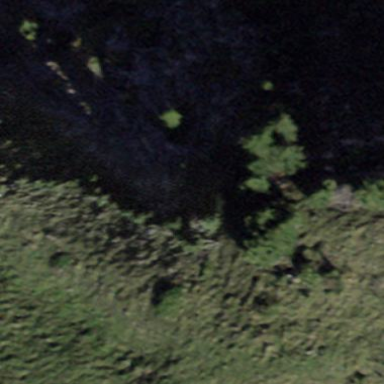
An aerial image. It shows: Patch of scrub vegetation.